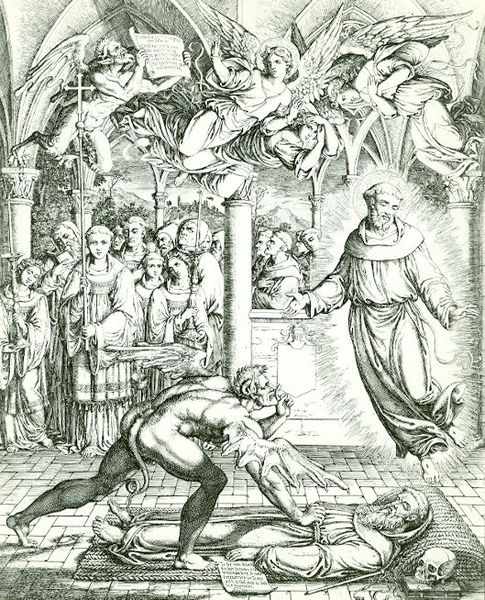
Titel: Der Streit des Satans mit dem heiligen Franziscus um die Seele d. Mönches Guido von Montefeltro
Künstler: Joseph Anton Koch
Standort: Karlsruhe
Institution: Staatliche Kunsthalle Karlsruhe
Schlagwörter: berg, flügel, gemälde, gott, gruppe, hand, himmel, kopf, mann, nackt, schlaf, weiß, frauen, landschaft, menschen, mädchen, frau, licht, männer, schwarz, säule, säulen, zeichnung, gürtel, leute, menge, bart, gericht, architektur, bibel, böse, falten, kleidung, leiche, schädel, steine, tod, tot, toter, tragen, innenraum, kirche, boden, gewand, kutte, kind, gotik, ohren, kinder, engel, schwanz, schweif, schrift, liegen, schlafen, noten, stab, ziegel, grafik, graphik, saal, muskeln, kerze, kerzen, leuchter, liegend, leuchten, vanitas, fussboden, memento mori, gewölbe, buch, kirch, kloster, kreuz, religion, strahlen, schweben, nakt, druck, druckgraphik, schwarz-weiß, druckgrafik, stich, fliesen, greifen, text, holzdruck, peitsche, dämon, kapitell, wappen, liege, schein, anklage, prister, heiligenschein, totenkopf, pfarrer, nimbus, gestorben, spitzbogen, spitzbögen, christus, grab, jesus, leichnam, sterben, stigmata, totenbett, verstorben, wundmale, brief, hölle, teufel, versuchung, mittelalter, ministrant, priester, religiös, mönch, franziskus, predigt, erscheinung, geistliche, heiliger, huldigung, mönche, prozession, umzug, schriftrolle, reneissance, heilige, schriftstück, heilig, kupferstich, totenschädel, vertreibung, gloriole, jesu, erzengel, petrus, schwebend, liegt, satan, luzifer, christentum, seele, auferstehung, totenwache, zepter, matte, bruder, franziskaner, dämonen, geist, monster, ringen, pst, kirhce, tonsur, zeigel, grupe, martyrium, katholisch, kreuzstab, wunder, schleichen, gabriel, auferweckung, lazarus, erscheinen, kreutz, christie, heerscharen, klage, vortragekreuz, liuther, schläfer, nordalpin, fliegt, flügl, demon, kreutzgang, lucifer, 16. jh, hosianna, tensur, jedu, sch$del, rippenbögen, religiöser kitsch, architekturershceinung, frister